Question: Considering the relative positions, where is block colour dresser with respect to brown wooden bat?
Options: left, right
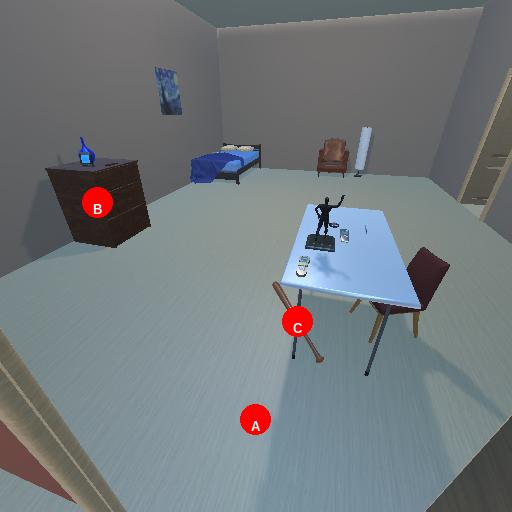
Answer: left